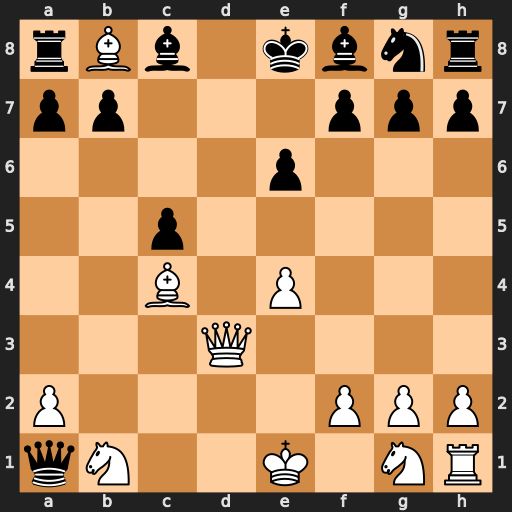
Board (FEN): rBb1kbnr/pp3ppp/4p3/2p5/2B1P3/3Q4/P4PPP/qN2K1NR
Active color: w
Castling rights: Kkq
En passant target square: -
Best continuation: Bb5+ Ke7 Bd6+